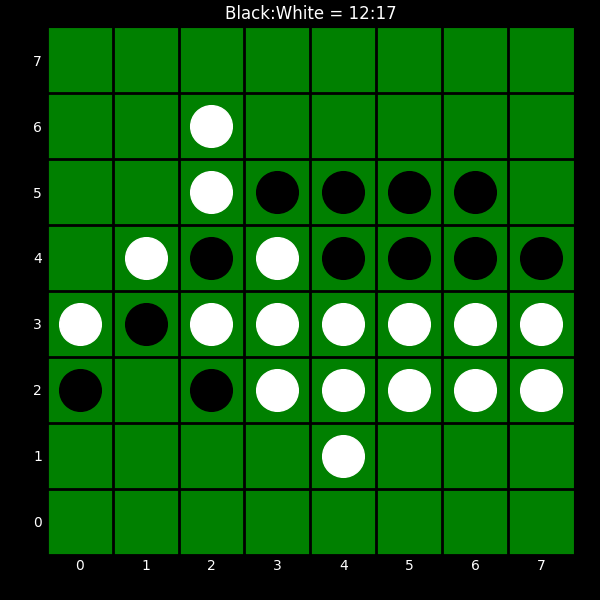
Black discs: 12
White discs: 17